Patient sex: M
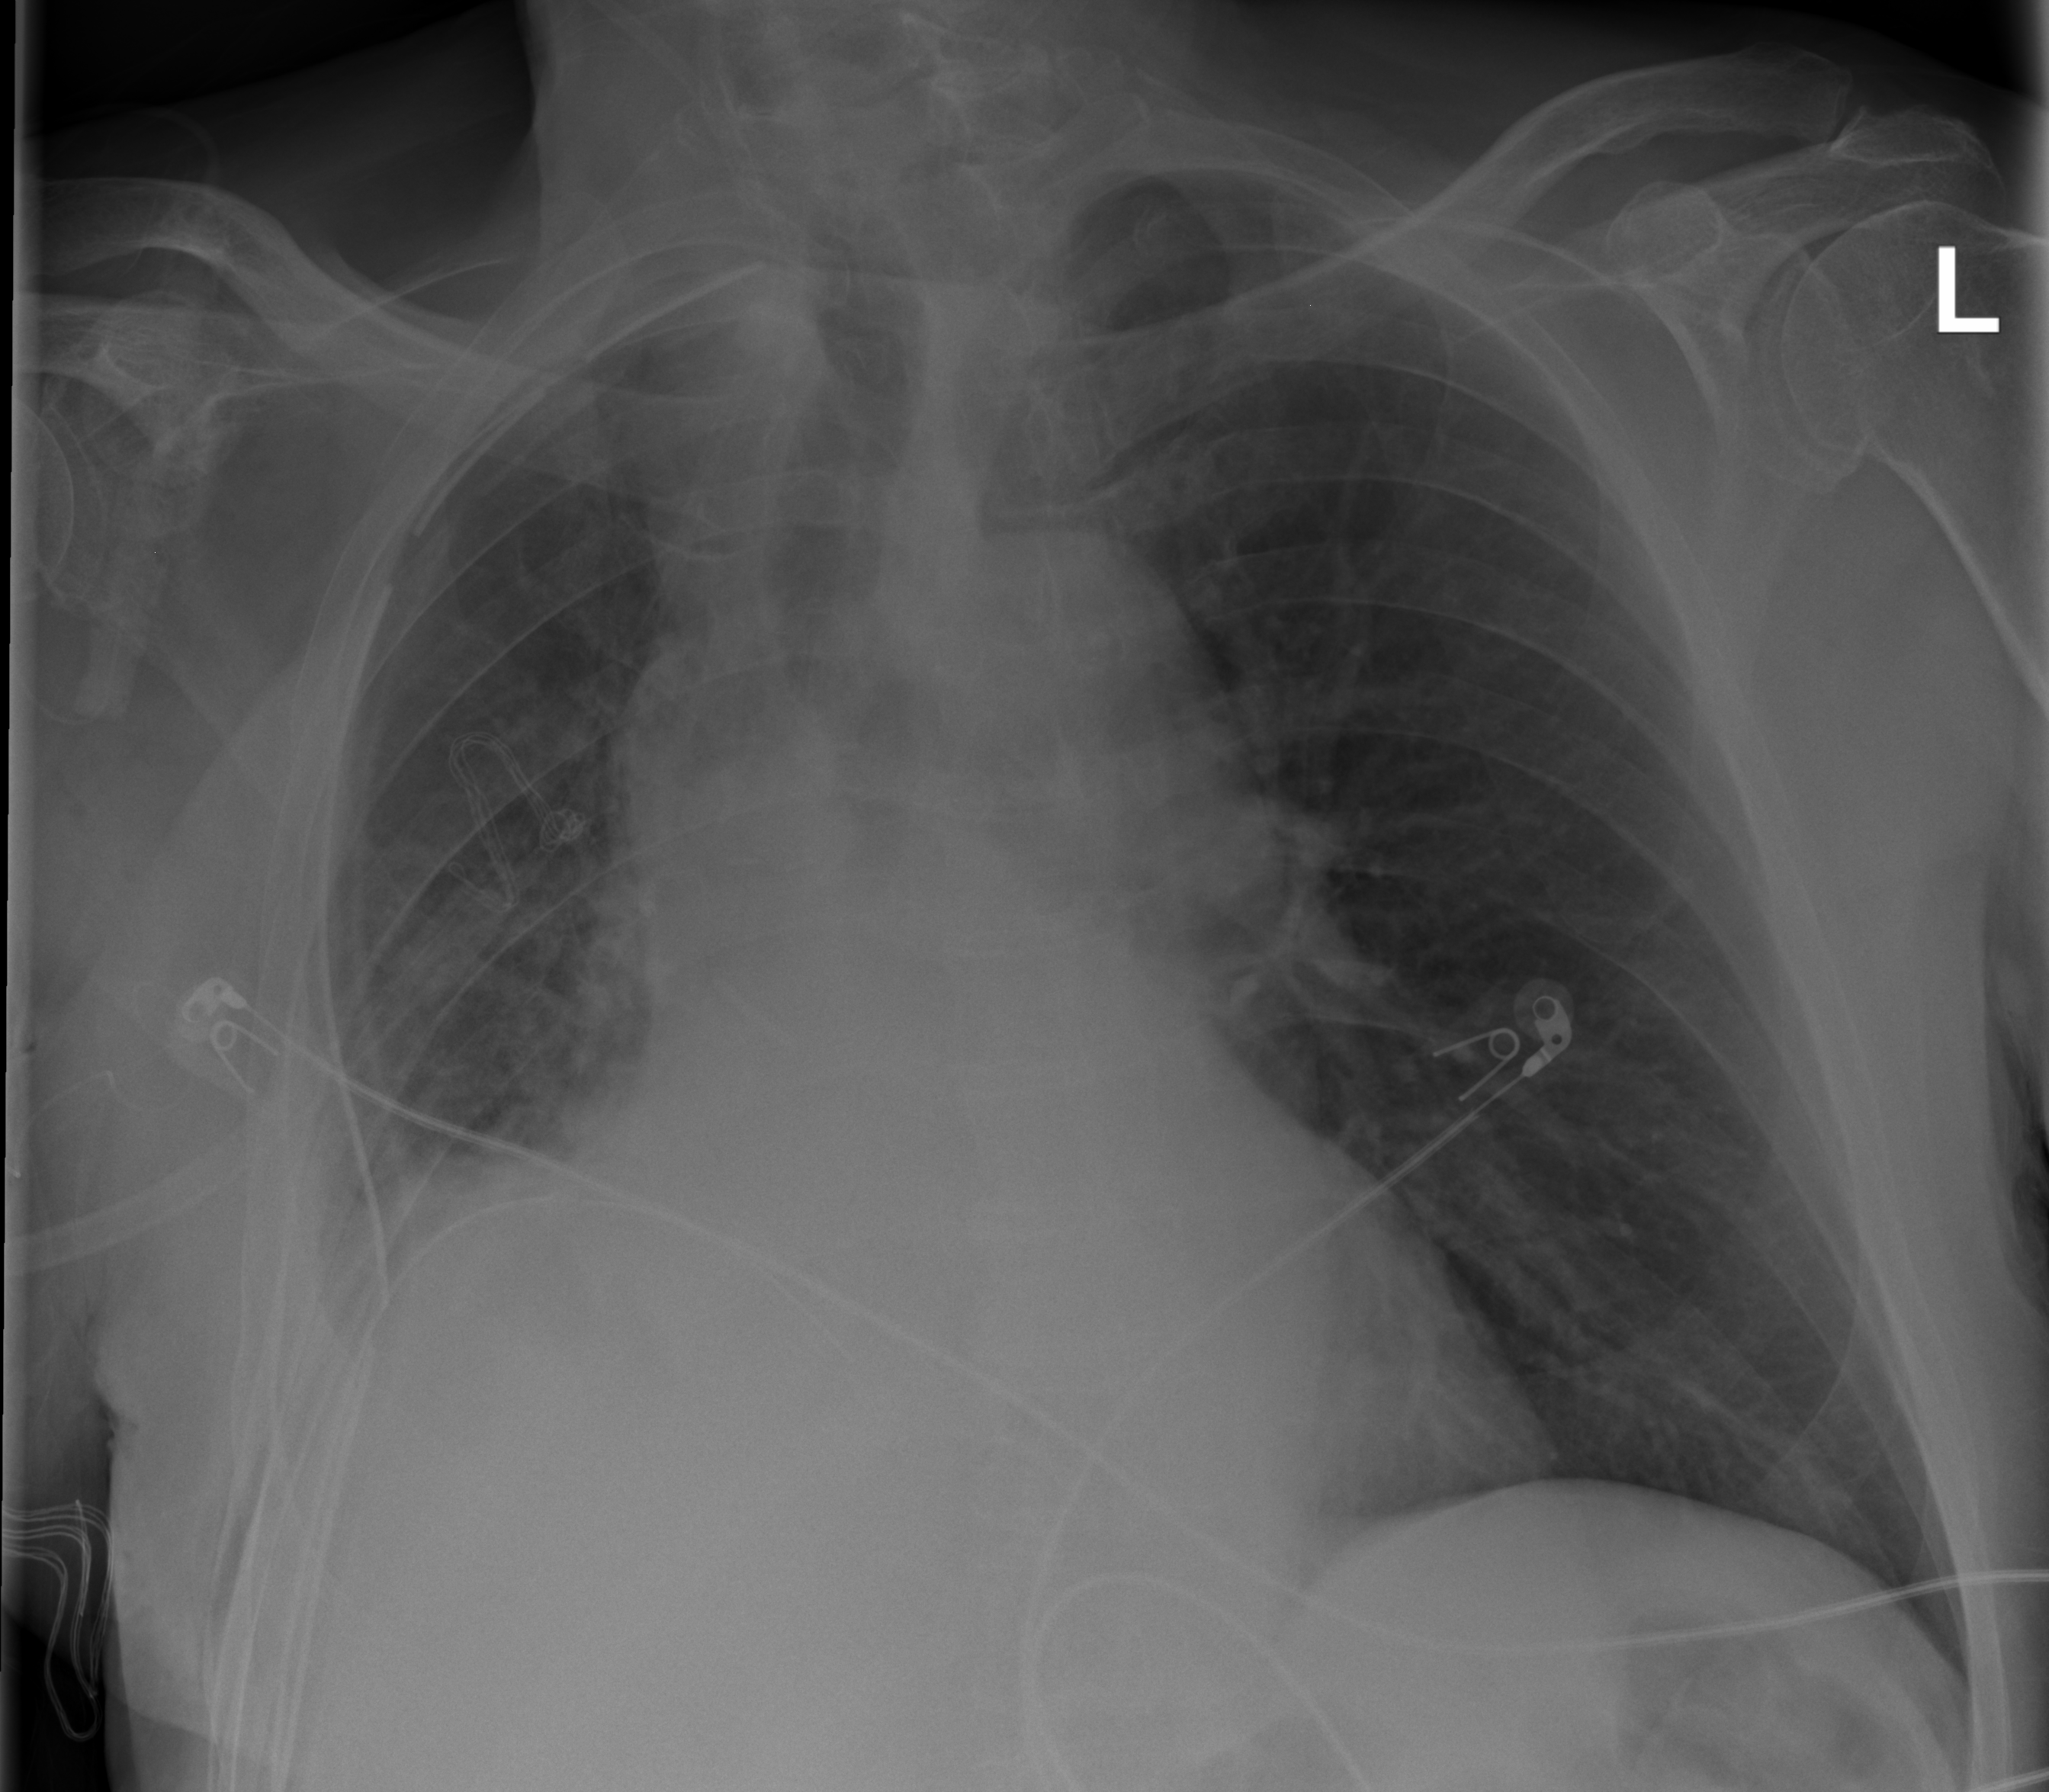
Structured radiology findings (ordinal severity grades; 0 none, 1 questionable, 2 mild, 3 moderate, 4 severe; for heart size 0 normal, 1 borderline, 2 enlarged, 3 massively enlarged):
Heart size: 0
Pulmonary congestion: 0
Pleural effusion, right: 3
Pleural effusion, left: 0
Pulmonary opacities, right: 3
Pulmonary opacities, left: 0
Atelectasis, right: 3
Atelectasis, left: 0